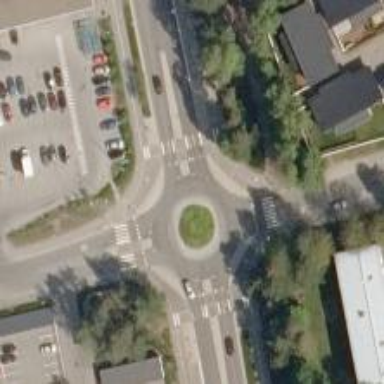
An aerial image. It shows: Secondary road with asphalt surface leading to roundabout.